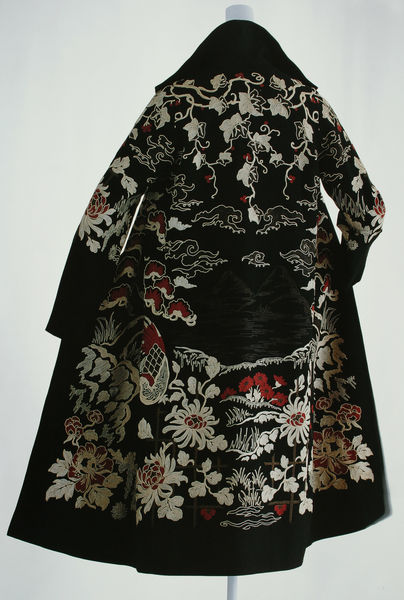
Titel: "Mandarin"-Mantel
Künstler: Paul Poiret
Standort: Kyoto (Japan)
Institution: Kyoto Costume Institute
Schlagwörter: umhang, weiß, wolken, gelb, blumen, kleid, rücken, schwarz, blüten, rot, muster, kragen, ärmel, mantel, stickerei, stoff, pflanzen, ranken, japan, robe, foto, asien, druck, china, geblümt, stickereien, weinblätter, stulpen, kimono, traditionell, glockenform, blumenstickerei, rote blumen